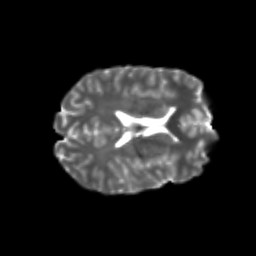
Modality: T2w
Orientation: axial
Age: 20
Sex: male
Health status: healthy
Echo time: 0.074 s